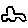
Label: car